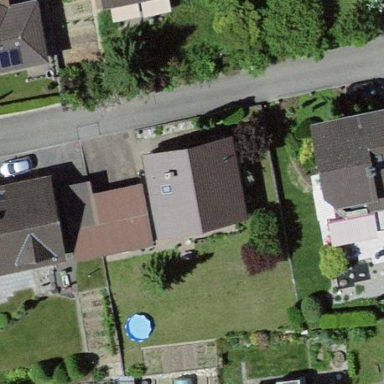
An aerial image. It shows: Residential building.